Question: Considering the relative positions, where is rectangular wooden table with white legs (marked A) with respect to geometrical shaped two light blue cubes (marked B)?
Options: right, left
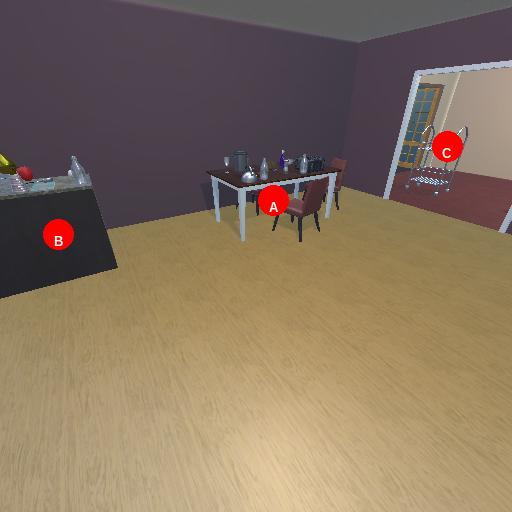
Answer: right